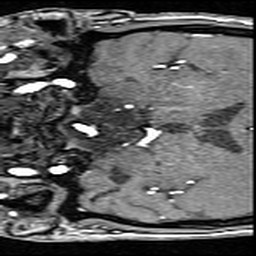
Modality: angio
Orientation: coronal
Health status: ill
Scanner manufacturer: siemens
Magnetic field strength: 3 T
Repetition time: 0.023 s
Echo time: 0.00418 s